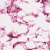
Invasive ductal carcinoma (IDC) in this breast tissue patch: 1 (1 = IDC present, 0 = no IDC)